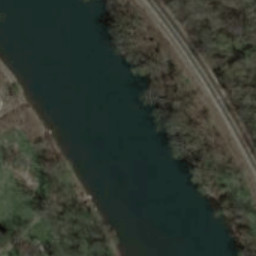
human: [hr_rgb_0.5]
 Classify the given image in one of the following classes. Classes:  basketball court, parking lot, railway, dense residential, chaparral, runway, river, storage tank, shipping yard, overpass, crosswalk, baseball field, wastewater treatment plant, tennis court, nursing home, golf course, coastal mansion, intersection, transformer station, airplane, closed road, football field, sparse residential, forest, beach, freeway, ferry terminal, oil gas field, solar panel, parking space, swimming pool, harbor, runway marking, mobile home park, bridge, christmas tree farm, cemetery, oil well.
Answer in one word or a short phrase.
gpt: river